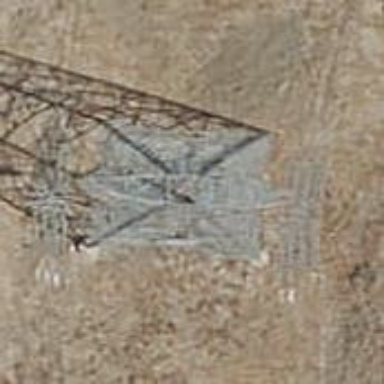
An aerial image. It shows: Power line in the image.